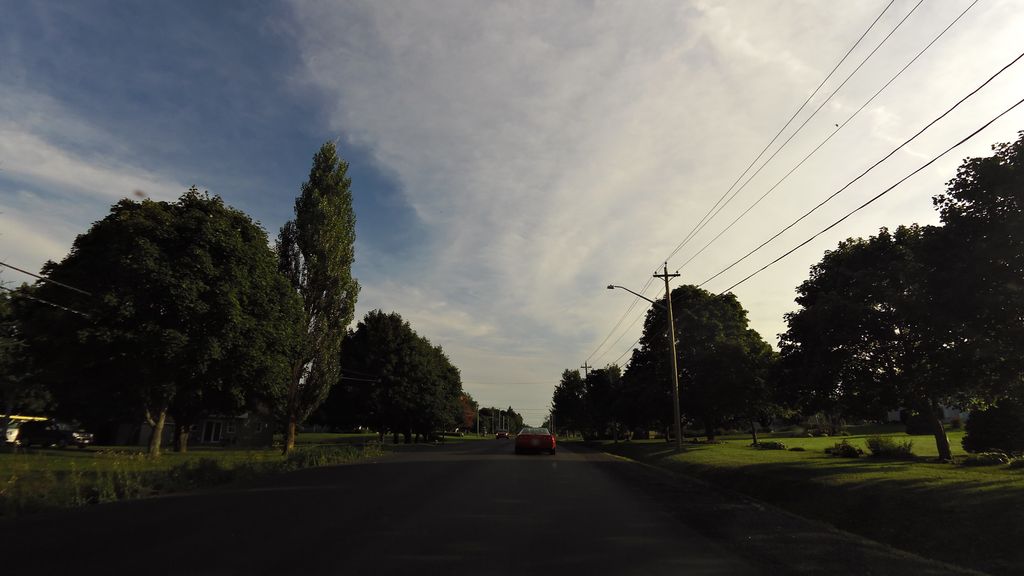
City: charlottetown